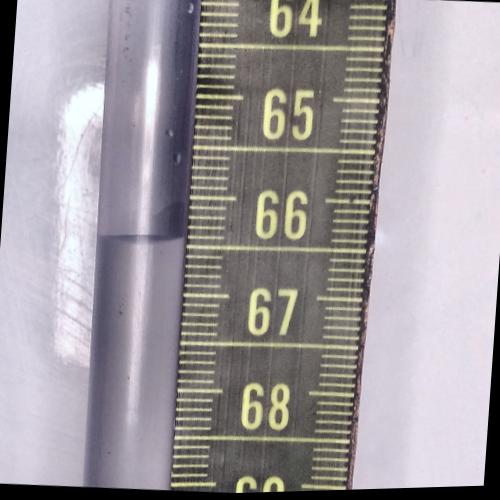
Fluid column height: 66.4 cm